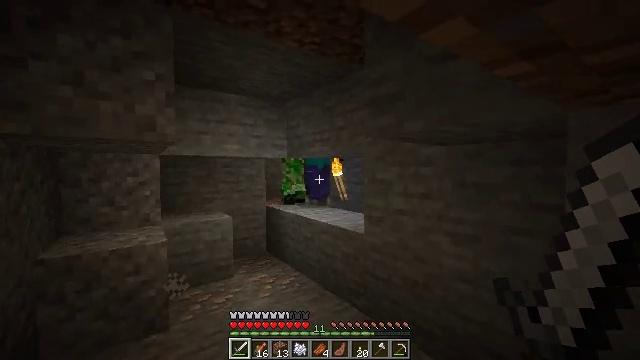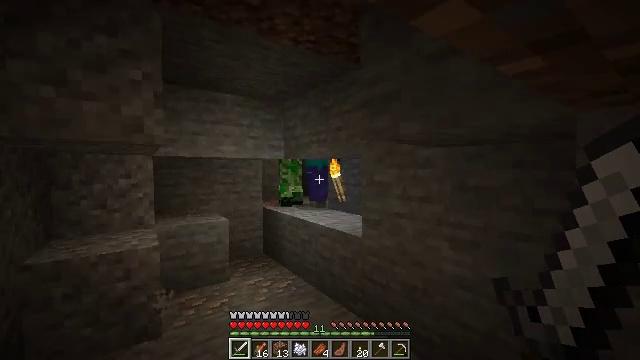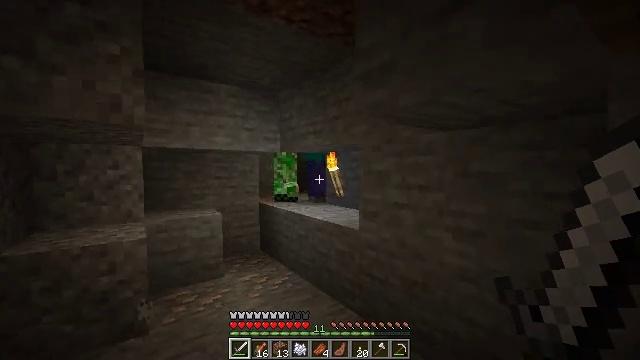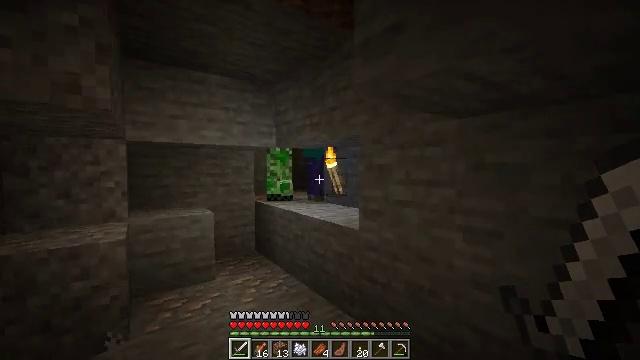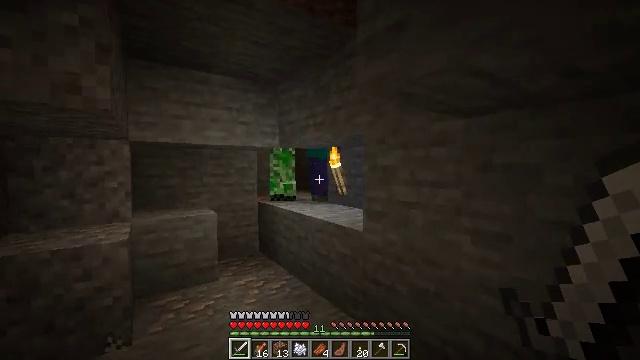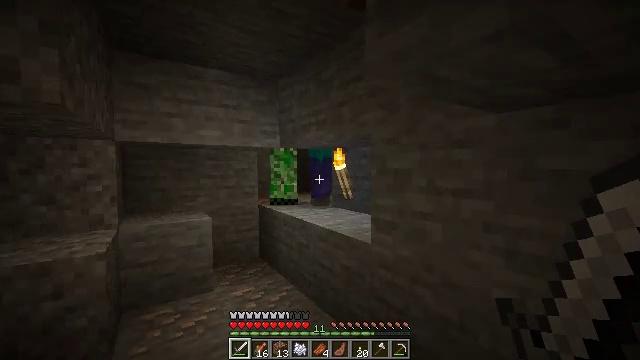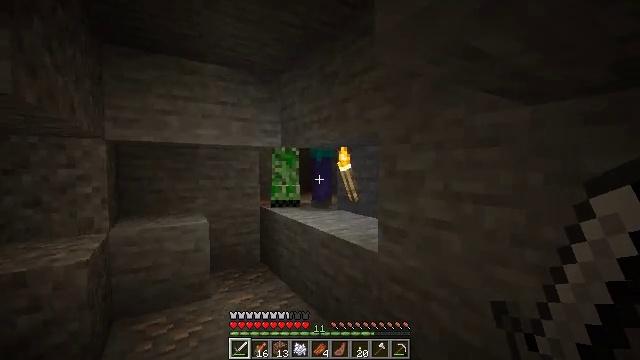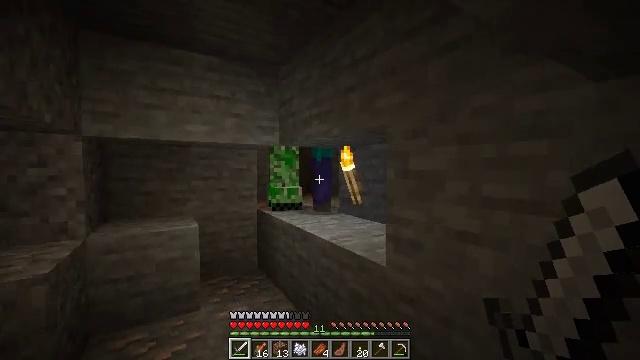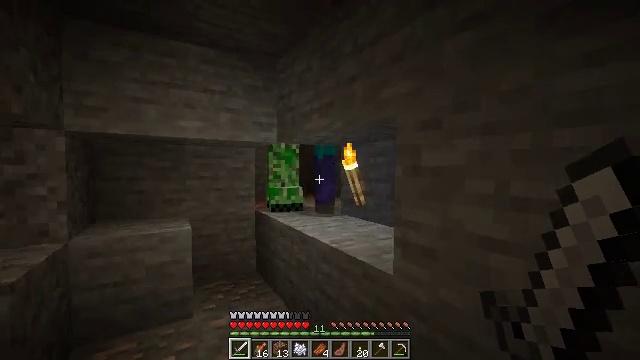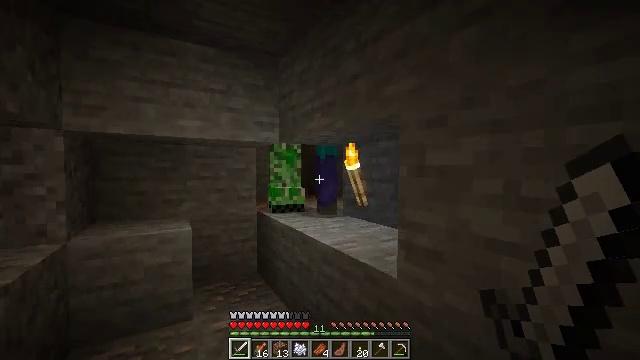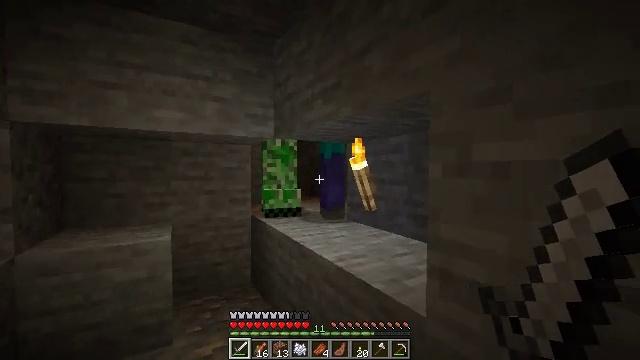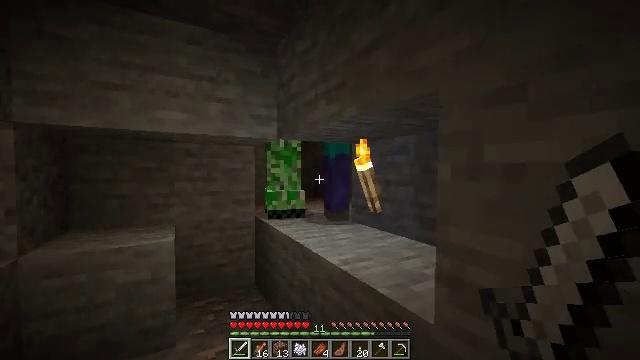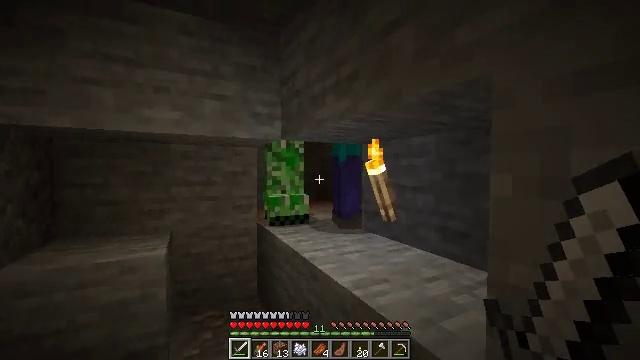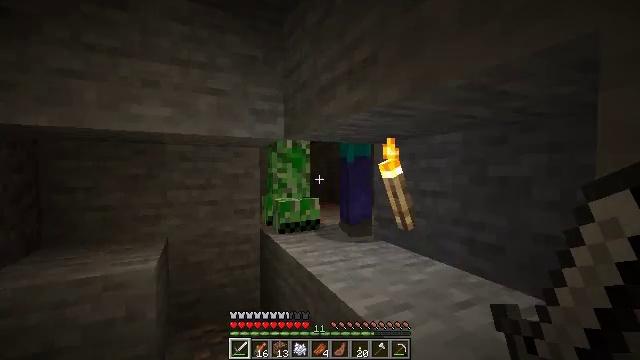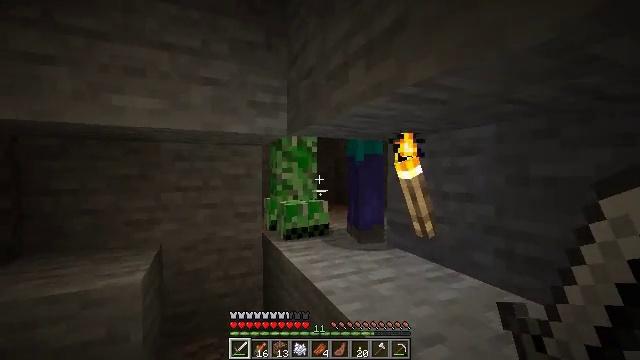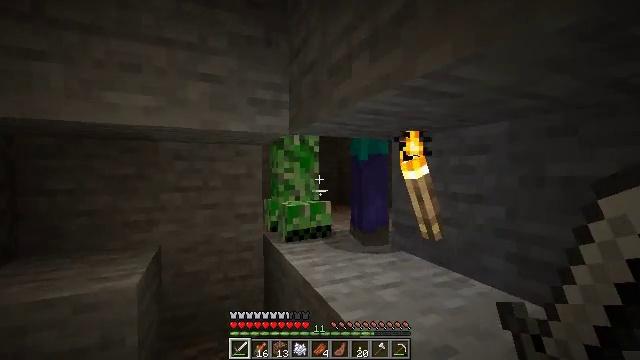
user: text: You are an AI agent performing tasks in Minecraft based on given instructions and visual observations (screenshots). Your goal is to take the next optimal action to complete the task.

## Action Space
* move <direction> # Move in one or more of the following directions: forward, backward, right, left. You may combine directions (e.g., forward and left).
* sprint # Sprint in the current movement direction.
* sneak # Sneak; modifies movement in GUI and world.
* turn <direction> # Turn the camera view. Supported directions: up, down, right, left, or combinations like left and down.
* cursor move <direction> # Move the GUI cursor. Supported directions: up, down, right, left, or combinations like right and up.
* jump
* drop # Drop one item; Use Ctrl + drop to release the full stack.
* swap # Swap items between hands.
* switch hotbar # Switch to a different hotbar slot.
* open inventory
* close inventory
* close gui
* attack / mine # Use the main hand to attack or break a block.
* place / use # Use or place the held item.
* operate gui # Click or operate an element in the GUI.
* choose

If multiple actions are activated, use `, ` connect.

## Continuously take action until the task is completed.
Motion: motion action
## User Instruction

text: Defeat the creeper.
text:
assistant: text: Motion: move forward, jump
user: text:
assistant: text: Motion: move forward, jump
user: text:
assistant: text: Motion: move forward
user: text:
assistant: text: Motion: move forward
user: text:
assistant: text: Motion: move forward, turn left
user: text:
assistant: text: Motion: move forward, turn left
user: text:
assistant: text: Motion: move forward
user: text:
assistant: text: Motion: move forward
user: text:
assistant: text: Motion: move forward
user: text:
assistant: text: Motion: move forward
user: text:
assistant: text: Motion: move forward
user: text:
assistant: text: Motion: move forward, turn left
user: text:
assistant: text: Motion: move forward, turn left
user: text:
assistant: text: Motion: move forward, turn left
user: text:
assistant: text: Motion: no_op
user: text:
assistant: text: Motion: attack / mine
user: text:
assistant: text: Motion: move back, attack / mine
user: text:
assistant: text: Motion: move back, attack / mine
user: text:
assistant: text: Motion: move back
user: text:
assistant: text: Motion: move back
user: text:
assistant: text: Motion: no_op